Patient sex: M
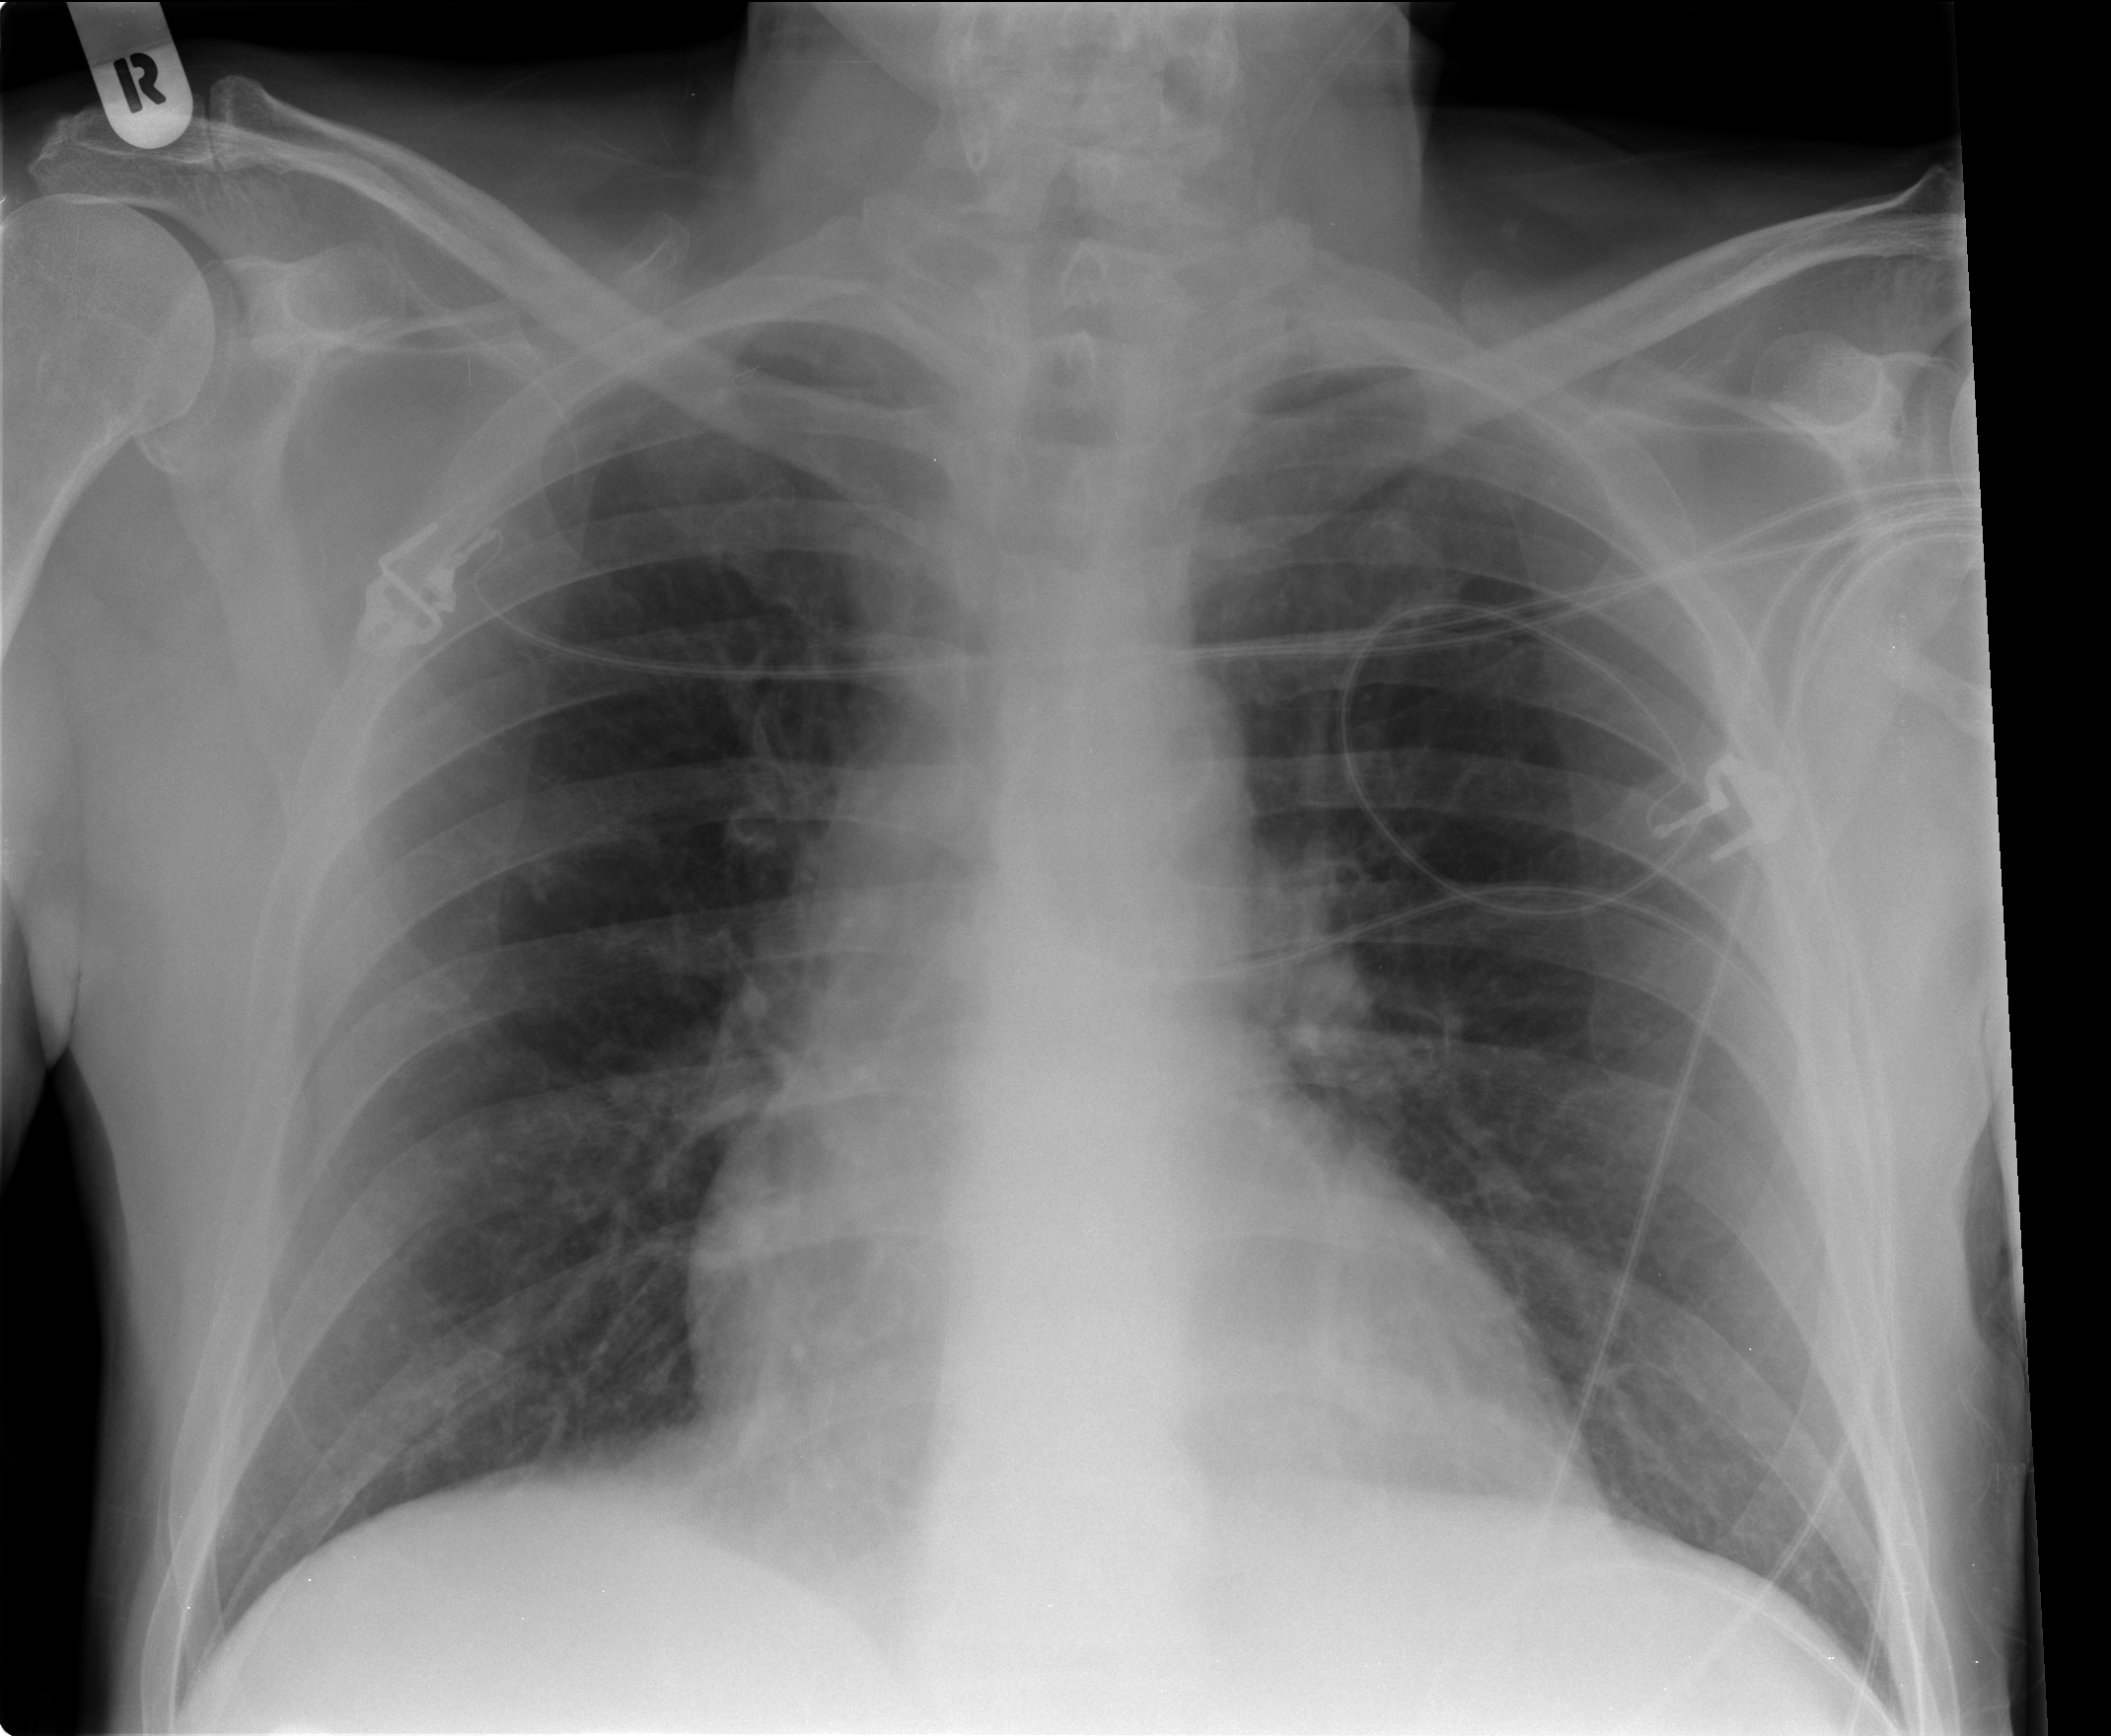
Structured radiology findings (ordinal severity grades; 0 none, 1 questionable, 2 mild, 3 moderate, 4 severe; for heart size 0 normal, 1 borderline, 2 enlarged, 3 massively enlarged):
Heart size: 1
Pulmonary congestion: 0
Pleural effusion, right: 0
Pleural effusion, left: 0
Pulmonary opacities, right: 0
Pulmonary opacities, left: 0
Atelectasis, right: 2
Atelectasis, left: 2